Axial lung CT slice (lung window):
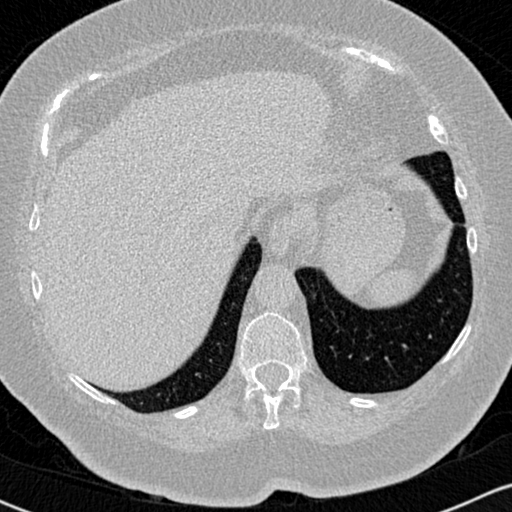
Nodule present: no